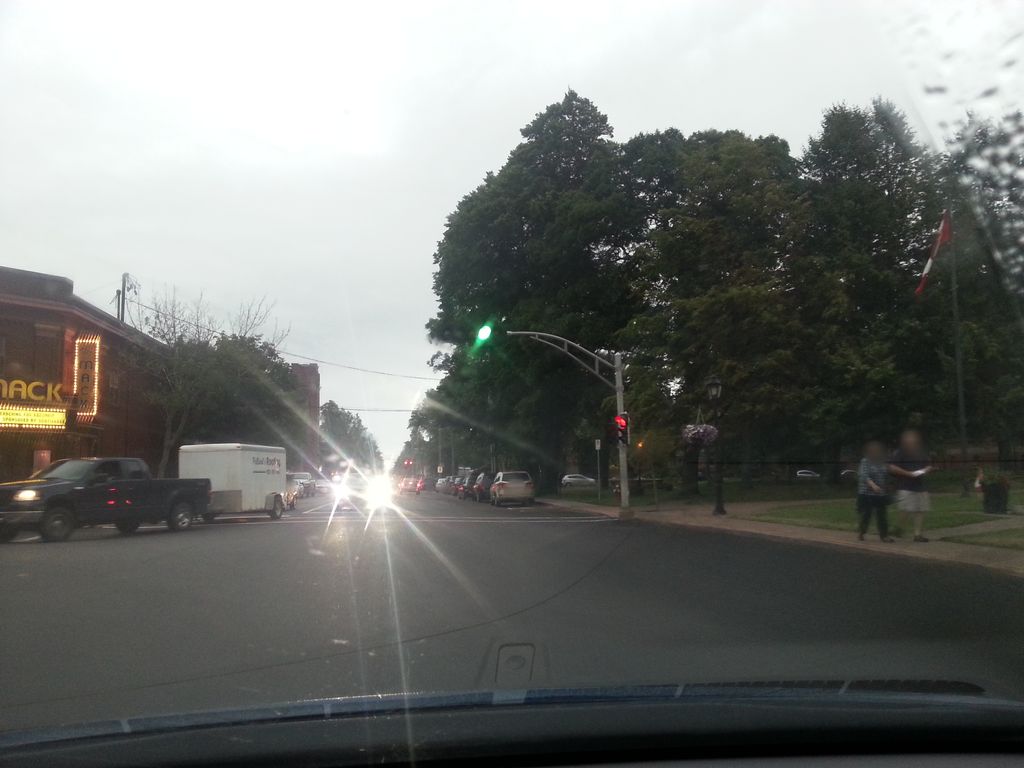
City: charlottetown